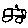
Label: car